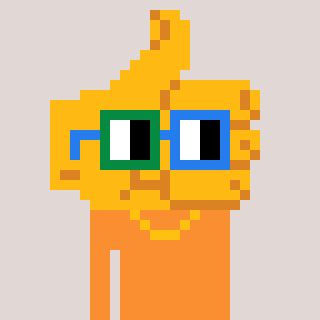
a pixel art character with square green and blue glasses, a thumbsup-shaped head and a orange-colored body on a warm background